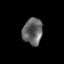
Tissue: lung
Cell type: T cells
Senescence score: 0.1805
Nuclear area (px): 516
Mean DAPI intensity: 99.698